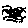
Label: zigzag